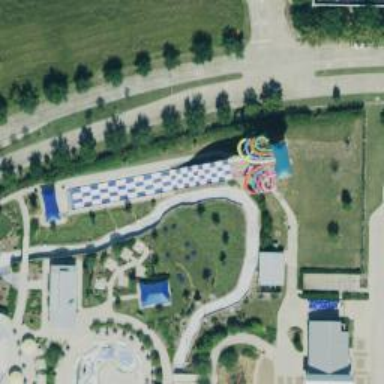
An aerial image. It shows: Water slide attraction.